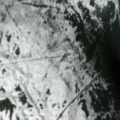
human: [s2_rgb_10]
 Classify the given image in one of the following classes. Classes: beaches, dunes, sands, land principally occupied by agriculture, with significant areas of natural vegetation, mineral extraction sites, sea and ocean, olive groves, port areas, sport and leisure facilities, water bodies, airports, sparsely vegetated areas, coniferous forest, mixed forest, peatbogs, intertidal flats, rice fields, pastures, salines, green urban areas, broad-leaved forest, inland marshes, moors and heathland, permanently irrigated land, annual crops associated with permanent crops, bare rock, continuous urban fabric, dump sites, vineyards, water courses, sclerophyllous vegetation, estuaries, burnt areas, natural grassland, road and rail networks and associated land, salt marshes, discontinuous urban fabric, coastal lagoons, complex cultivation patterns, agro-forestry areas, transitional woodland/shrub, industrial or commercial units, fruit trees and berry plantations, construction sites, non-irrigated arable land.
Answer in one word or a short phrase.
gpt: sea and ocean